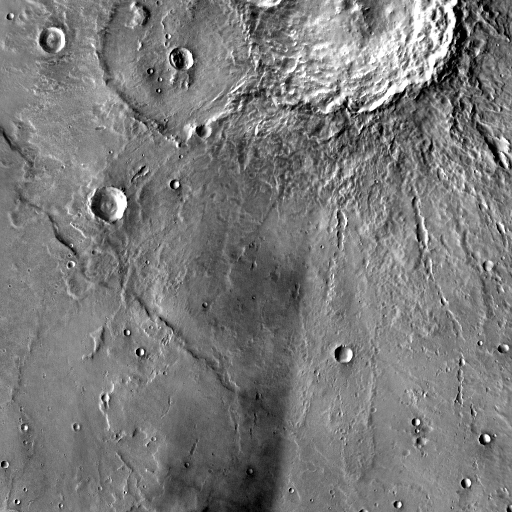
Crater classes present: Background, Other, Layered, Buried, Secondary